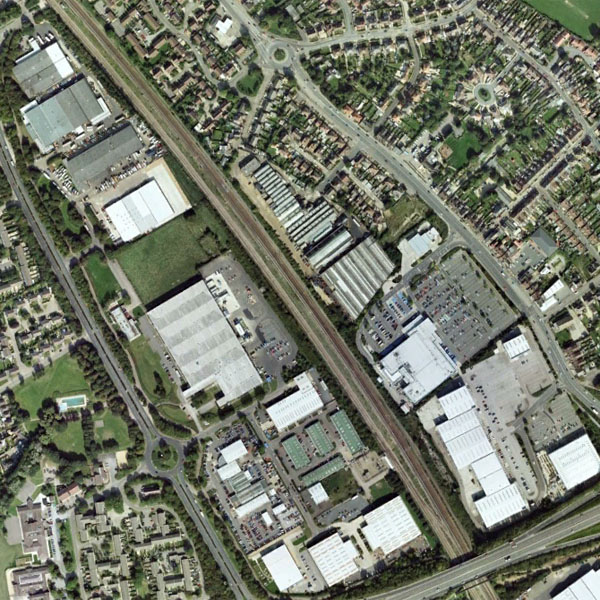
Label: Industrial